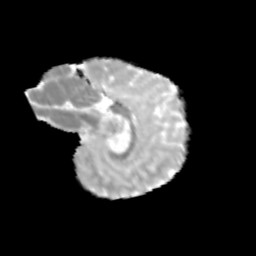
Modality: MD
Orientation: sagittal
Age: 11
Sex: male
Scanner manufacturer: siemens
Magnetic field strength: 3 T
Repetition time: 3.8 s
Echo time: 0.07 s